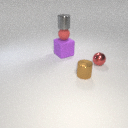
small gray metal cylinder above large purple rubber cube